Question: I want to add a button for my Isolated shell application to the Main Frame Control pane in Visual Studio 2013. I am not sure the whether pane is called "Main Window Frame Control", but it is the menu where VS 2013 has the Notifications, Quick Launch and Feedback buttons.
How to add a button to that menu with my extension?

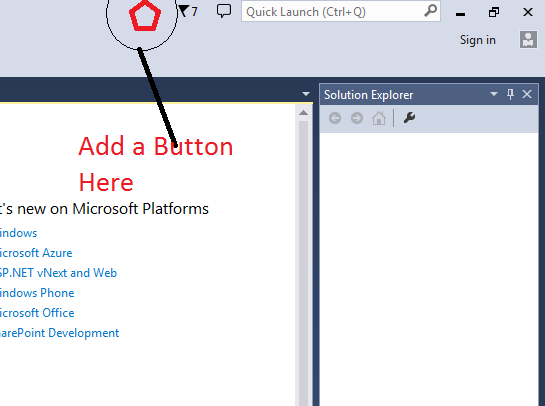
Answer: The registry key that contains the control registrations is at '[ver]_Config\MainWindowFrameControls'.
Searching VS's DLLs (using Telerik's JustDecompile, which has mostly functional full-text search) for "MainWindowFrameControls" turns up the 'FrameControlManager' (in the Microsoft.VisualStudio.Shell.UI.Internal assembly and the 'Microsoft.VisualStudio.PlatformUI' namespace). That iterates the registry keys, creating a 'FrameControl' for each populated by calling its 'Read' method. The 'Read' method populates a few properties from the registry key, including its '_factoryBundle' field. This contains the GUID of the view factory, view ID, and data source IDs as well (read from the registry key) that will be used to create the control.
The 'FrameControl''s 'FrameworkElement' property (which is almost certainly the part that actually gets displayed on the frame) lazily calls 'UIFactoryHelper.CreateElementAndDataSource()', passing it the '_factoryBundle'. This eventually calls 'WindowHelper.CreateUIElement', which hands it off in turn to the <URL> documented part of VS -- this is part of the public interface.
It turns out that the view GUID of the frame control refers to one of the "UI Providers" <URL>
So in short, you'll need to implement the 'IVsUiFactory' interface and register it with the 'IVsRegisterUIFactories' service, then expose (with, say, a .pkgdef or more cleanly with a C# custom attribute that does the registry manipulation for you) the corresponding values under a registry key for your control in 'MainWindowFrameControls'. This will let you create a custom WPF framework element that gets placed in the main window frame.
I didn't look into databinding, but apparently that's possible too -- just trace the 'FrameControl' code until you find out how it works (using a good decompiler -- I like a combination of JustDecompile for its full-text search, and dotPeek for its interface).
---
P.S. Hey, another isolated shell developer! Hi & good luck :-)